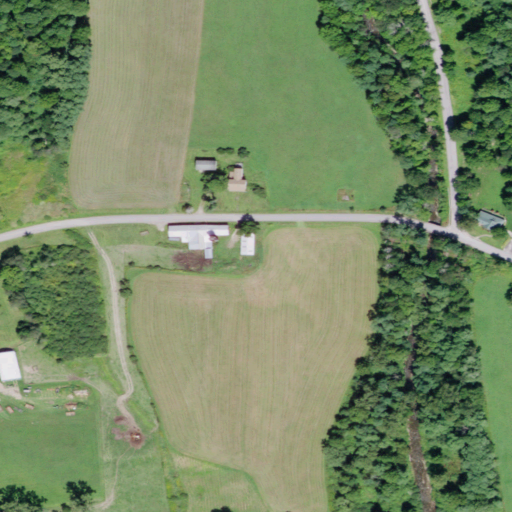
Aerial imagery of valley in New York named Wharton Hollow containing pasture, woody wetlands, deciduous forest, open development, low intensity development, medium intensity development, and mixed forest